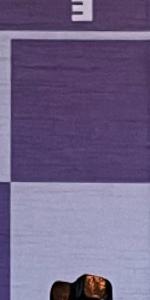
Label: Empty